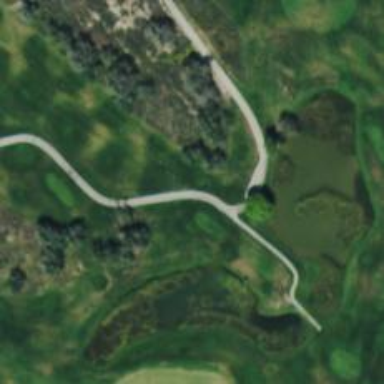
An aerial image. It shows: Path for golf carts.